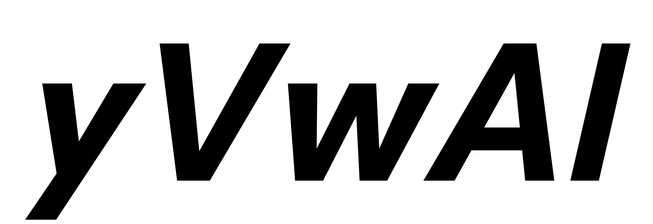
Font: InstrumentSans-Italic_Bold_Italic